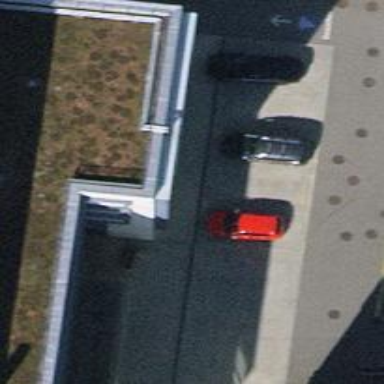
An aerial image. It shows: Parking area with surface.